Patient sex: M
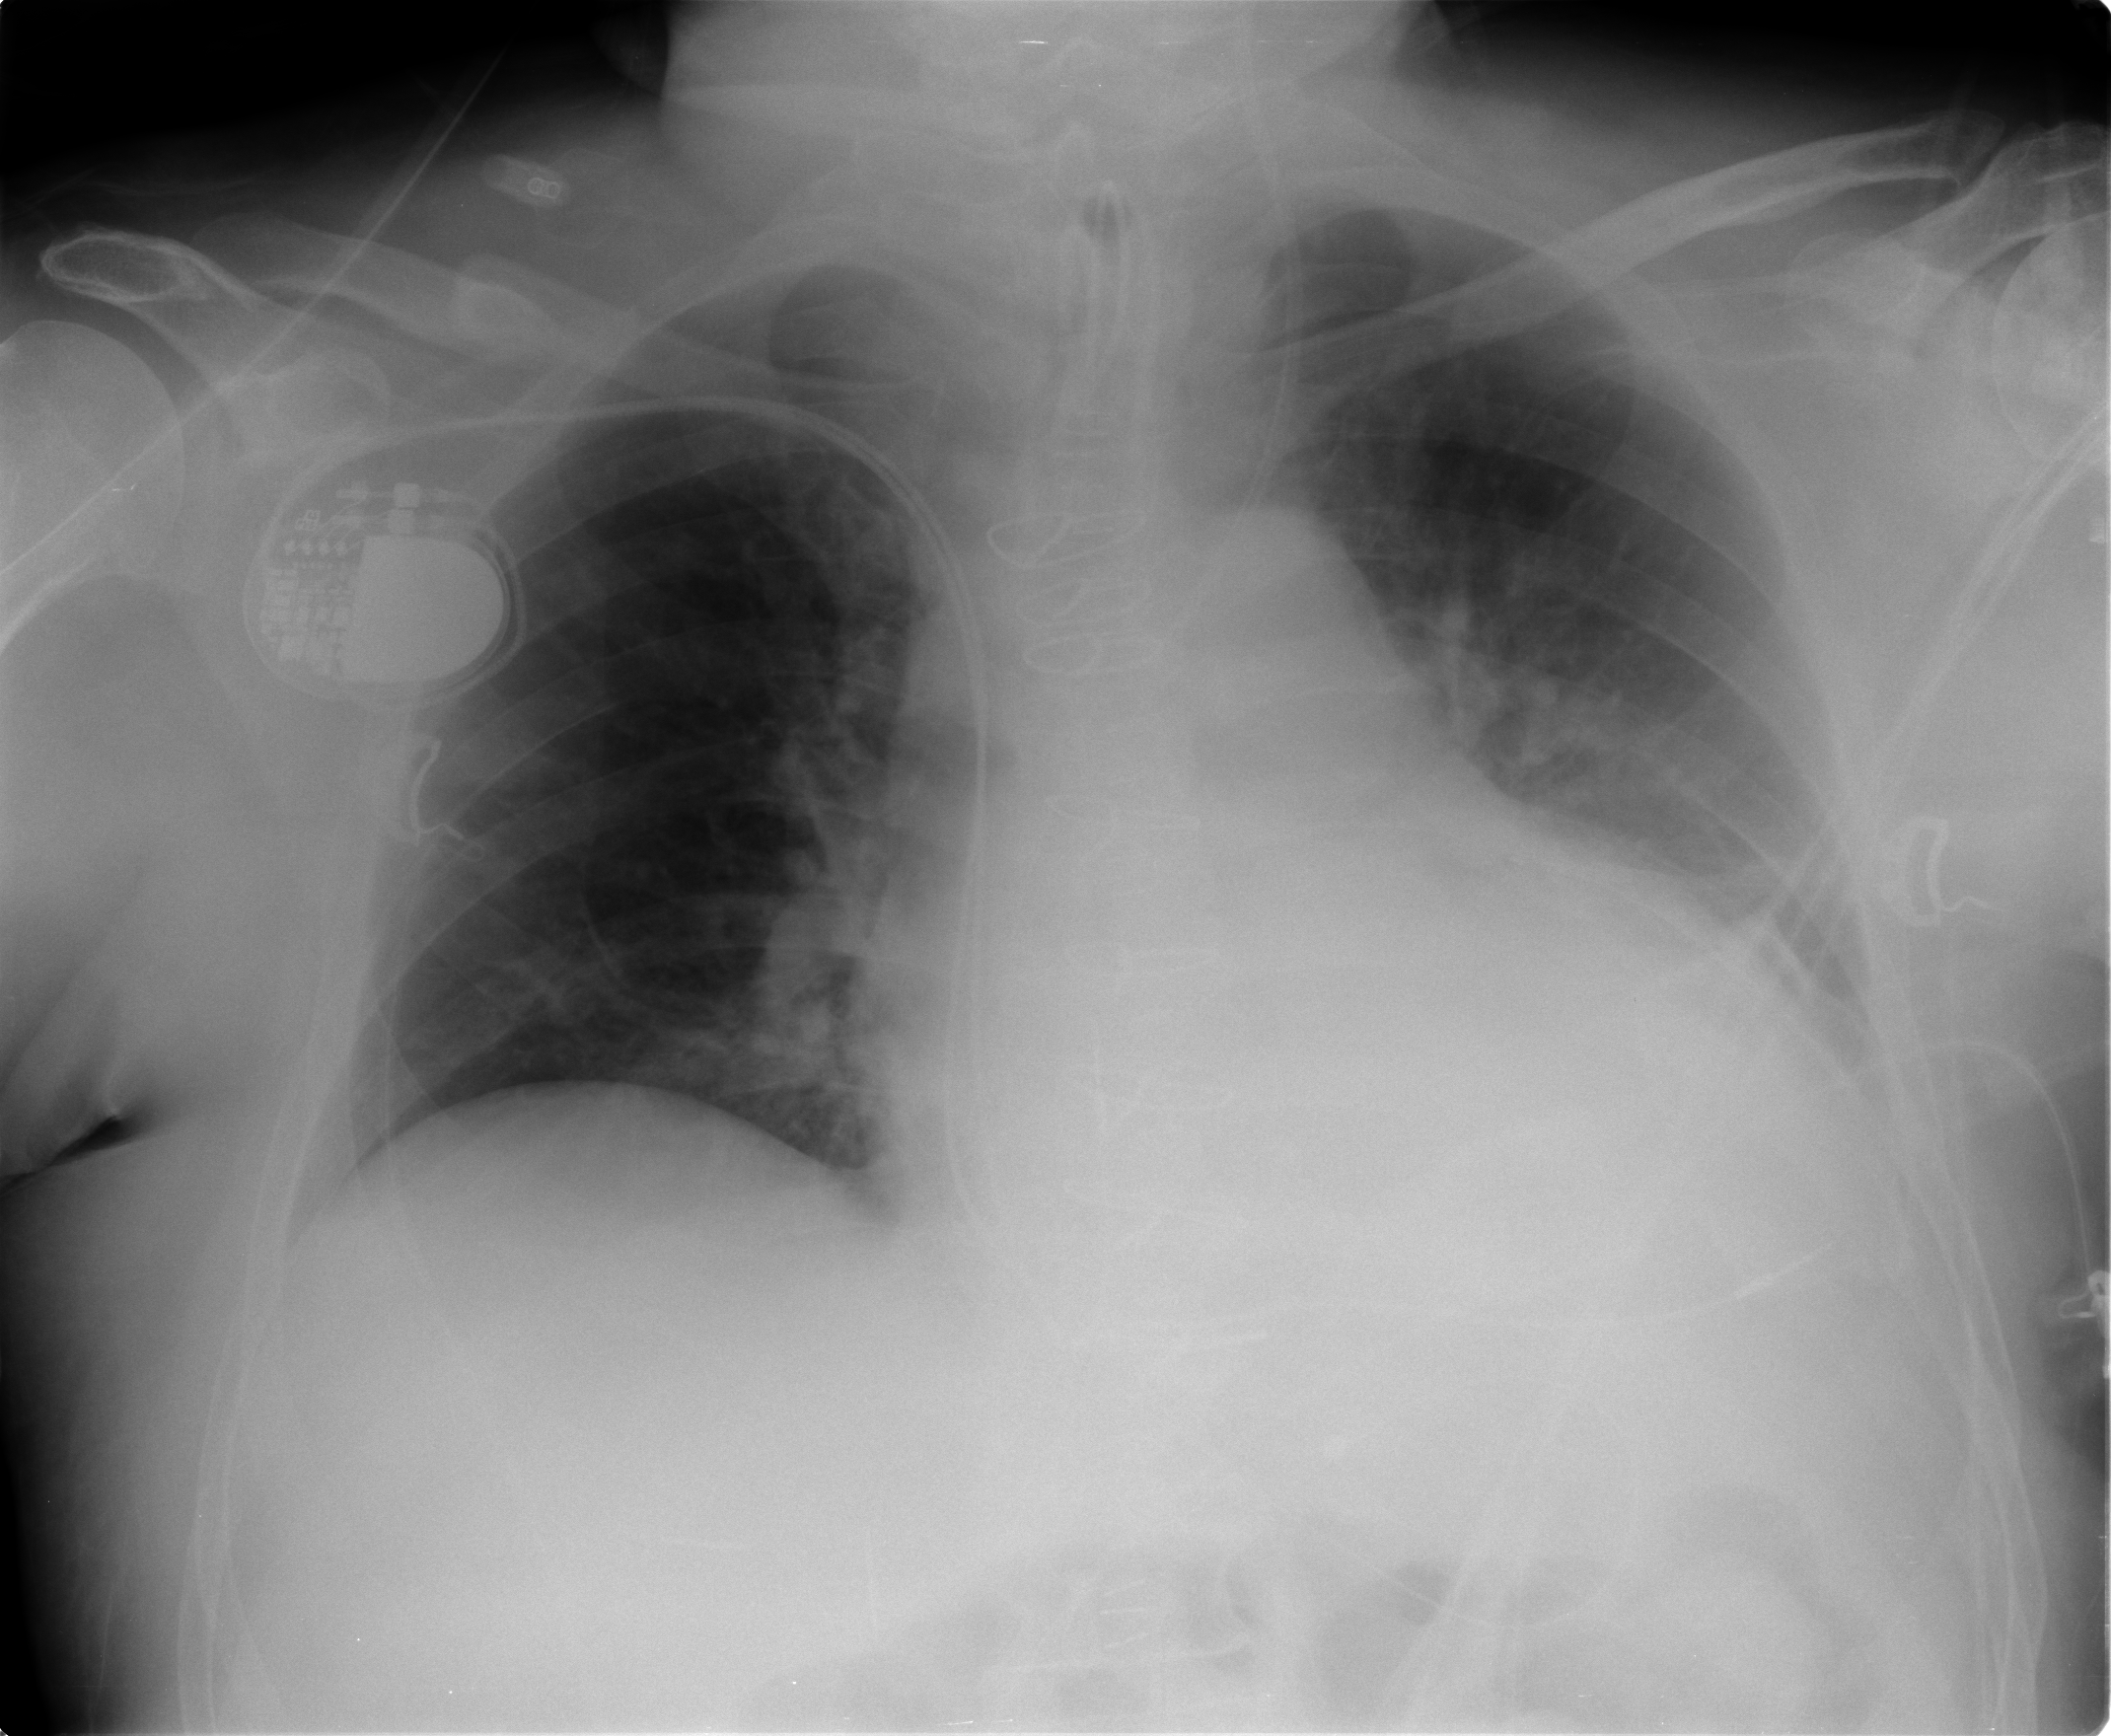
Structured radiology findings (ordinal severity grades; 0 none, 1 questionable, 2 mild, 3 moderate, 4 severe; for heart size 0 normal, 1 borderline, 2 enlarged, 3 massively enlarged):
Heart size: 2
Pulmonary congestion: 2
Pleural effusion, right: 1
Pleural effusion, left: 2
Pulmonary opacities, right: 1
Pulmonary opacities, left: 1
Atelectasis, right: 2
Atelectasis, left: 2